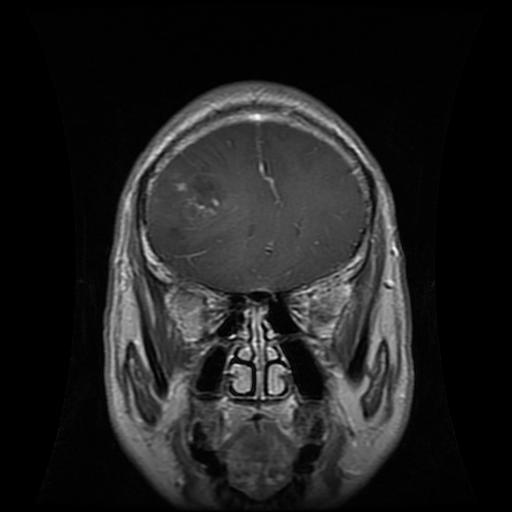
Label: glioma